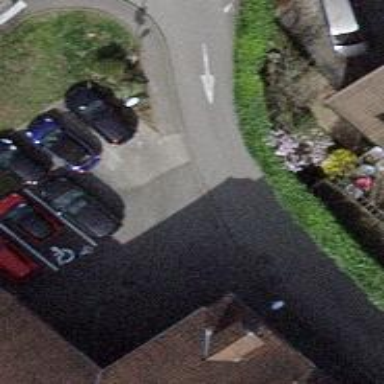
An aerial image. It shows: Residential road with asphalt surface and opposite cycleway.